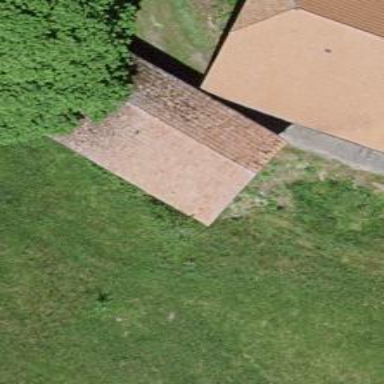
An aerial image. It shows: Rural barn.